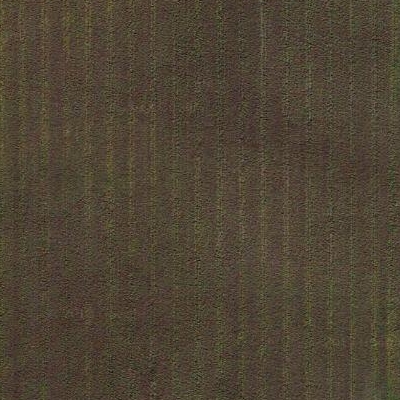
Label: Field